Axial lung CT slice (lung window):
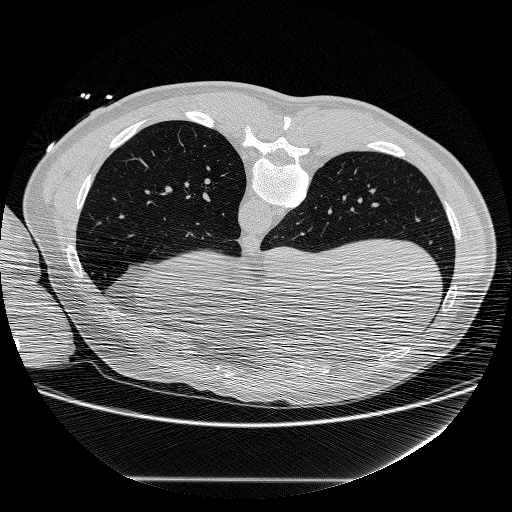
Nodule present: no